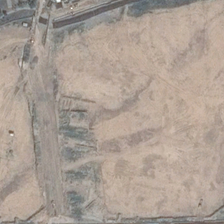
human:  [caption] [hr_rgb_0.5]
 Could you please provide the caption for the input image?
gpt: some green trees are near a piece of bareland .

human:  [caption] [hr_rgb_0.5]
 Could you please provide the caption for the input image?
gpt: some green trees are near a piece of bareland .

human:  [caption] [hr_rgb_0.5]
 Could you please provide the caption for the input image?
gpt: some green trees are near a piece of bareland .

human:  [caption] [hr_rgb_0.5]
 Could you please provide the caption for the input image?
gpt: some green trees are near a piece of bareland .

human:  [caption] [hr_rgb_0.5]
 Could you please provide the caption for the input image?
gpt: some green trees are near a piece of bareland .